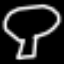
Label: mushroom